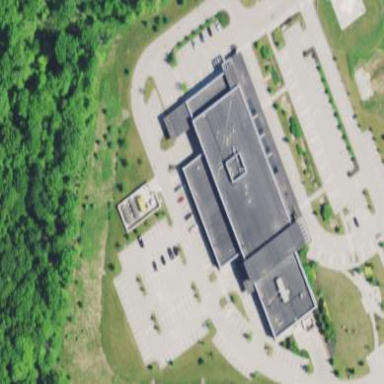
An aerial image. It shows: Hospital building serving as healthcare amenity.